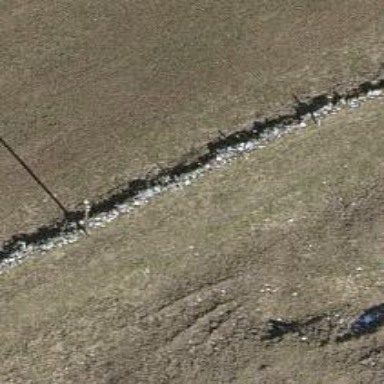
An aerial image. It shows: Minor power line with three cables.